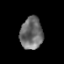
Tissue: prostate
Cell type: Epithelial cells
Senescence score: 0.2933
Nuclear area (px): 709
Mean DAPI intensity: 109.02